Aerial crown-view tile of a tropical tree (Barro Colorado Island, Panama), acquired 20240918:
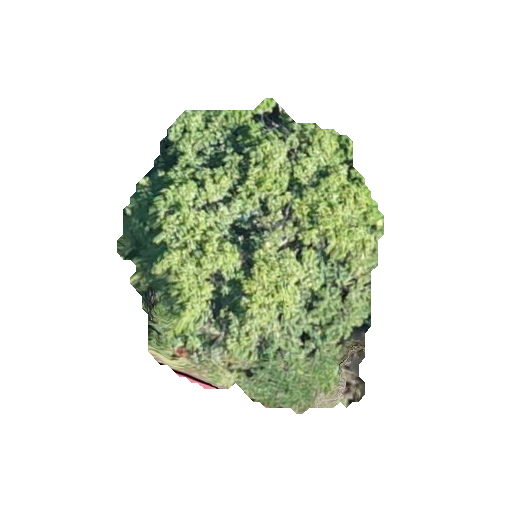
Species: Aiouea montana
GBIF accepted scientific name: Aiouea montana
Crown area: 96.357 m²